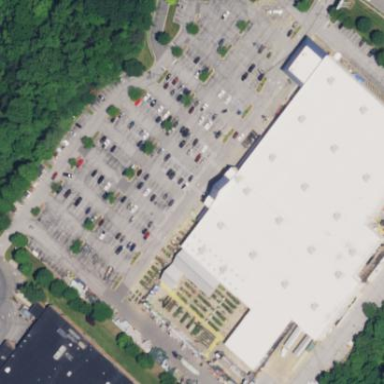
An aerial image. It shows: Retail area.